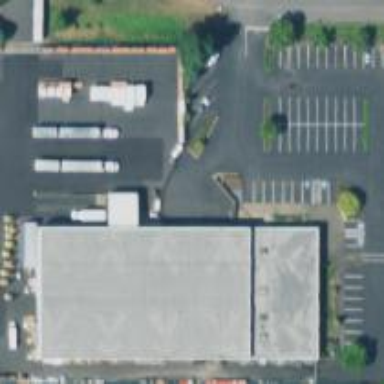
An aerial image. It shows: Parking area.